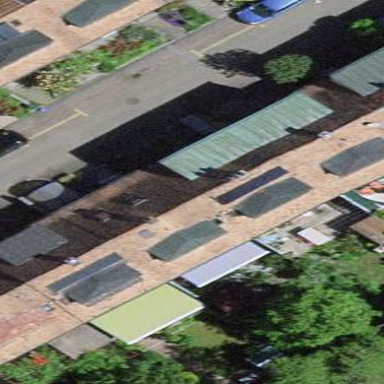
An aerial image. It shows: Terrace building.